Interaction volume radius: 10 \u00c5
Interaction volume height: 10 \u00c5
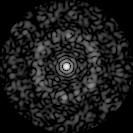
Disorder parameter: 0.7694